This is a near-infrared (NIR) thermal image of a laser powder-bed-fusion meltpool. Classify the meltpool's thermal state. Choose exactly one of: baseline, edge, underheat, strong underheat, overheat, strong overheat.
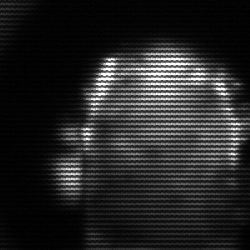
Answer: baseline